Question: Although I have my own custom layout, my cells still have a bit of spacing. I am trying to fit 7 items per row, but I always get six with a bunch of spacing.
Here is my layout:
'''
class monthFlow: UICollectionViewFlowLayout, UICollectionViewDelegateFlowLayout {
func collectionView(collectionView: UICollectionView,
layout collectionViewLayout: UICollectionViewLayout,
sizeForItemAtIndexPath indexPath: NSIndexPath) -> CGSize {
return CGSize(width: collectionView.frame.size.width/7, height: collectionView.frame.size.height/8)
}
func collectionView(collectionView: UICollectionView, layout collectionViewLayout: UICollectionViewLayout, insetForSectionAtIndex section: Int) -> UIEdgeInsets {
return UIEdgeInsets(top: 0, left: 0, bottom: 0, right: 0)
}
func collectionView(collectionView: UICollectionView, layout collectionViewLayout: UICollectionViewLayout, minimumInteritemSpacingForSectionAtIndex section: Int) -> CGFloat {
return 0
}
func collectionView(collectionView: UICollectionView, layout collectionViewLayout: UICollectionViewLayout, minimumLineSpacingForSectionAtIndex section: Int) -> CGFloat {
return 0
}
'''
Yet it looks like this:
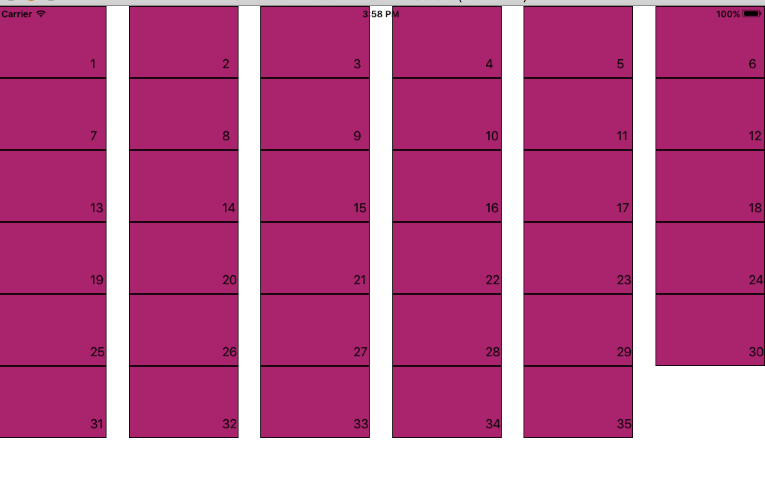
Answer: That's normal. The built-in behavior of the UICollectionViewFlowLayout is to space your cells out evenly across the screen (full justification). If you don't want that, you'll have to do more than you're doing in your UICollectionViewFlowLayout subclass to change the behavior - you'll need to override 'layoutAttributesForElementsInRect:' and 'layoutAttributesForItemAtIndexPath:'.
In fact, from the code you've shown so far, there was no need to subclass UICollectionViewFlowLayout in the first place; everything doing could have been done by setting properties of the layout. But to change full justification to left justification, you need to subclass.
You might even consider writing your own collection view layout as a subclass of UICollectionViewFlowLayout, especially since a month layout is not a flow layout - it always consists of 7 cells across, which is not what a flow layout does. So, in a way, your mistake here was thinking you could to this without writing your own layout in the first place.